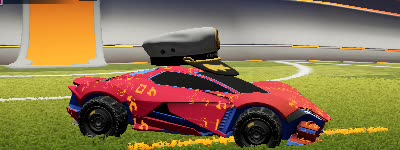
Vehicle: werewolf